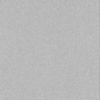
Label: dusty